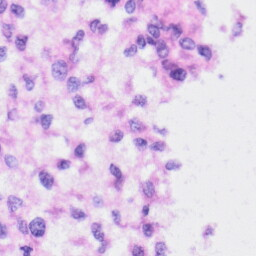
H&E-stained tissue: Liver